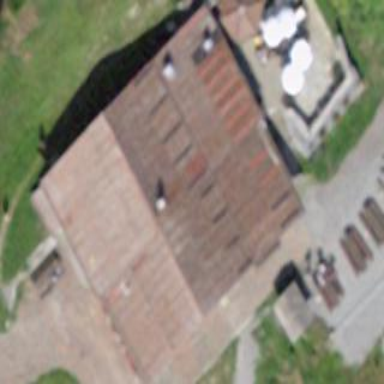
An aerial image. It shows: Hostel building.